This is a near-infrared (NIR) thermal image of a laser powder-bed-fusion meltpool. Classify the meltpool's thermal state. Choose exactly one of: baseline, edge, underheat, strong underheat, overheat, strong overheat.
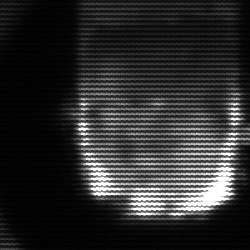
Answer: baseline